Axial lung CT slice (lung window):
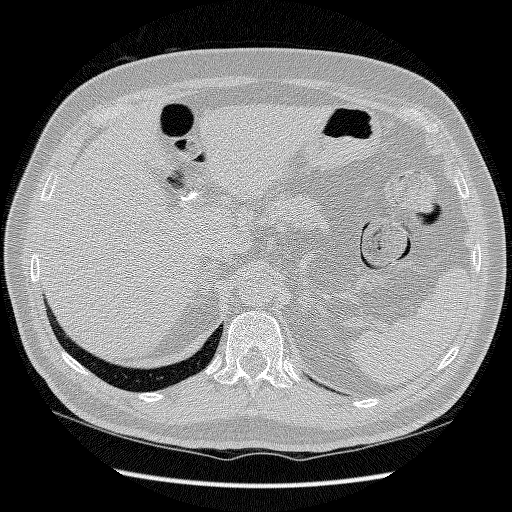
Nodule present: no